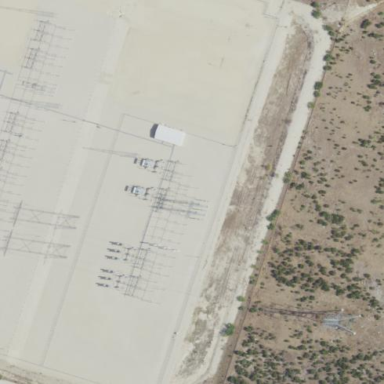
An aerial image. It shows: Outdoor power substation surrounded by fence. This substation is for compensation.